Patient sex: M
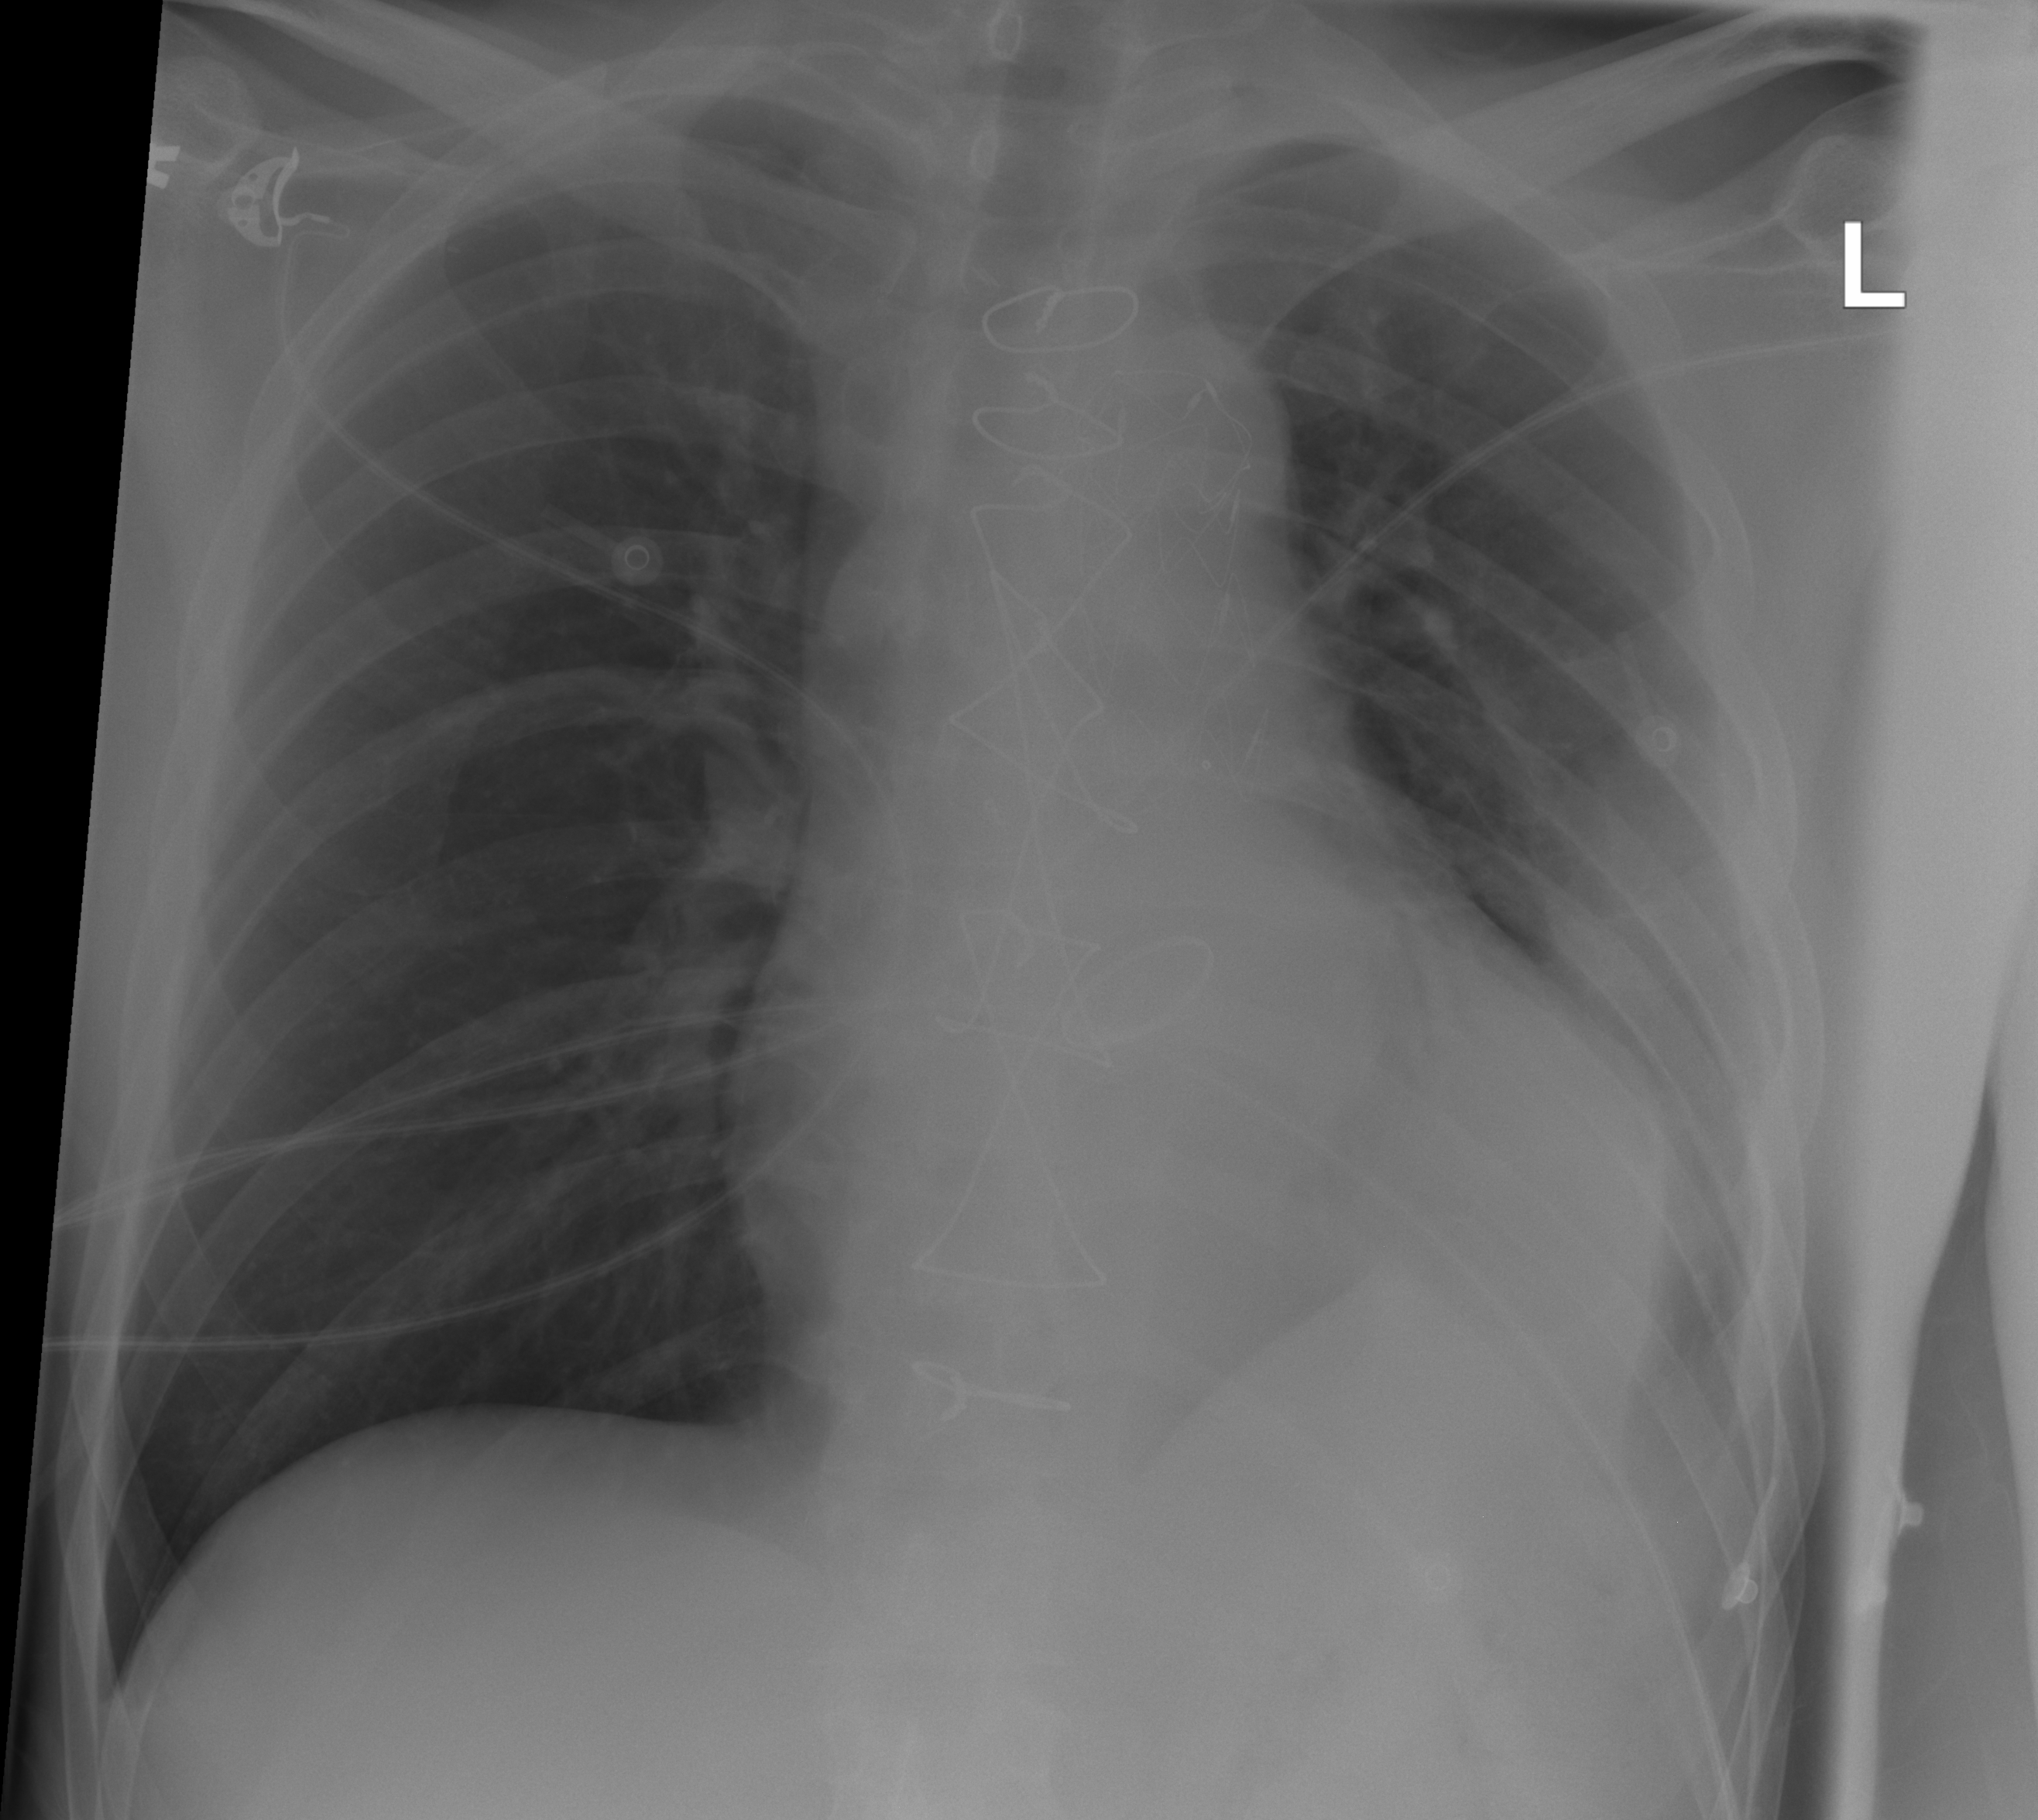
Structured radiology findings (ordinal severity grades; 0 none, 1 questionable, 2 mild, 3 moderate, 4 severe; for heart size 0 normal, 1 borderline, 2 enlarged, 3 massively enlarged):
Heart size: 2
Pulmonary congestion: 0
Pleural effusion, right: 0
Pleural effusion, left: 2
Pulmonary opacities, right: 0
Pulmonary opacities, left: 0
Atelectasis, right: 0
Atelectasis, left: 3